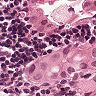
Metastatic tissue present: yes